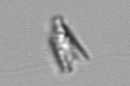
Label: Chrysochromulina_lanceolata